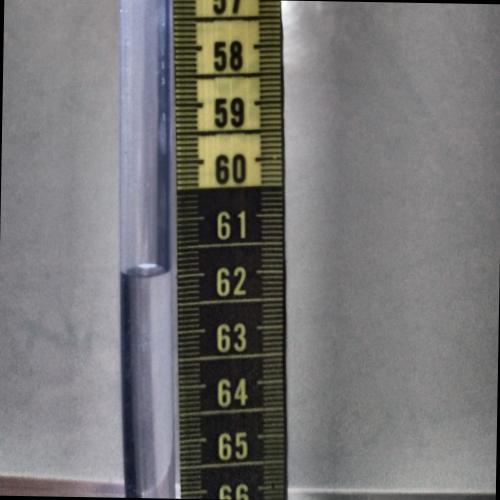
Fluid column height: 61.9 cm